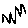
Label: zigzag